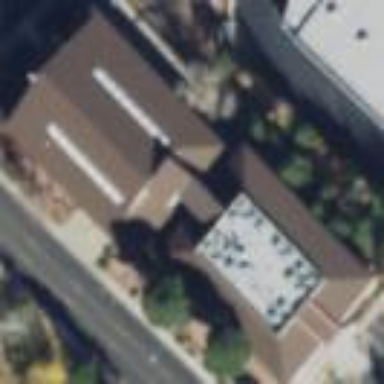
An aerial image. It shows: Healthcare building.